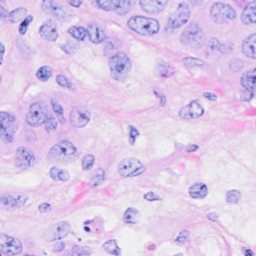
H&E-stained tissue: Breast